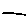
Label: line